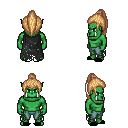
a pixel art fantasy rpg character, male body template, orc, green skin, black tattered cape, teal pants, light blonde long topknot hairstyle, black slippers, four views (front, back, left, right), 2x2 character sprite sheet, small pixel art, hard edges, no anti-aliasing